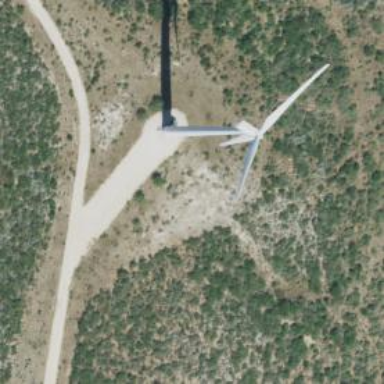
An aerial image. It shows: Wind generator using horizontal axis wind turbines.